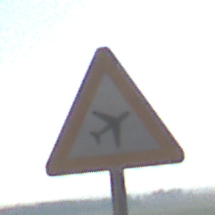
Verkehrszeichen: FlugbetriebLinks
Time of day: MorningAfternoon
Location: Outdoor (Nature)
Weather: Clear
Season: NotSpecified
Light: Natural